Field crop: tomato
Growth stage: 1
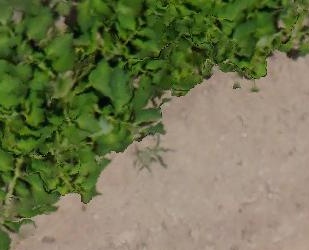
Species: tomato